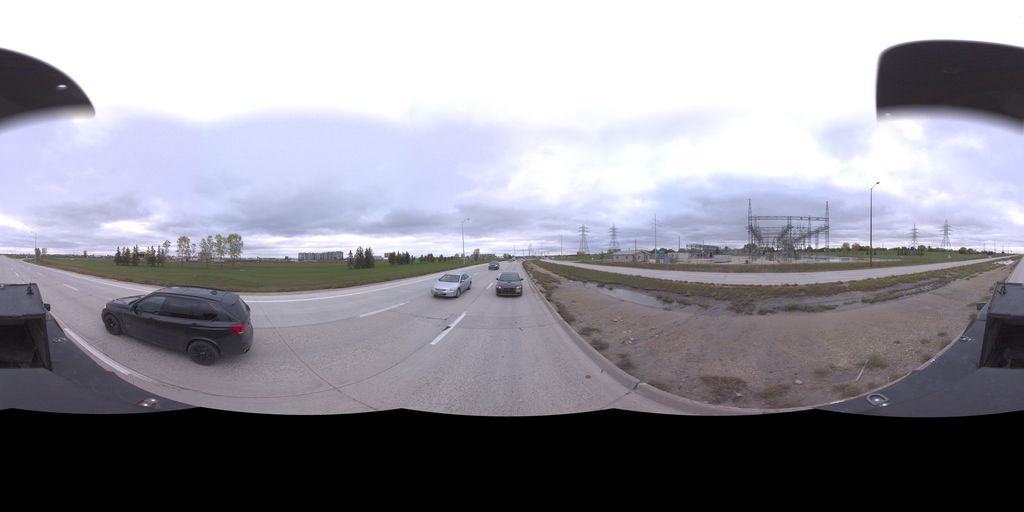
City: winnipeg